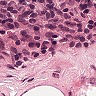
Metastatic tissue present: no